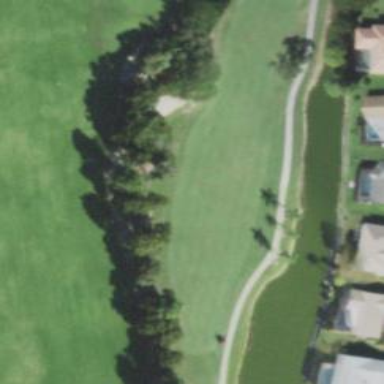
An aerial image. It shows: Golf hole.